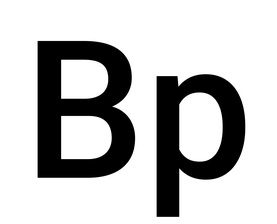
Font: Roboto_Medium